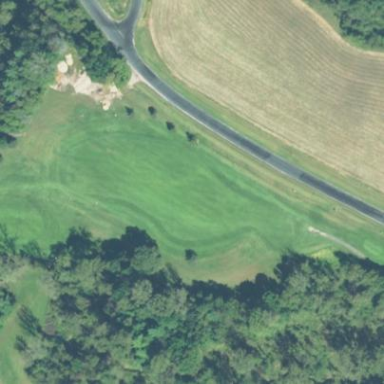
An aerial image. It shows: Grassy area designated as golf fairway.